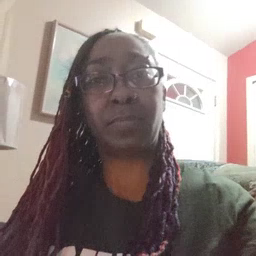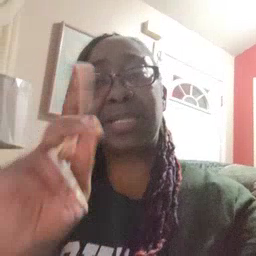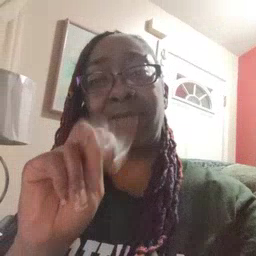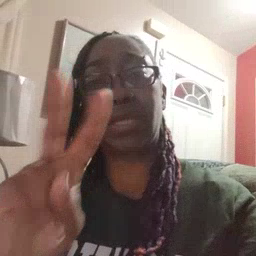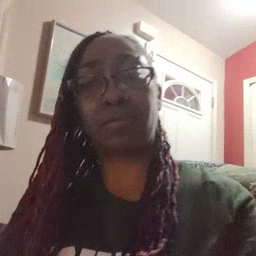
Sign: TV